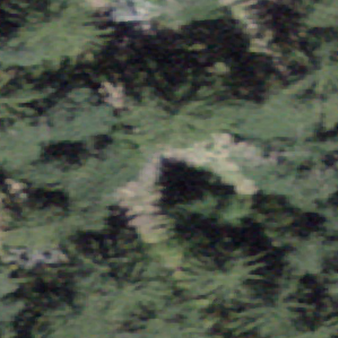
Label: other